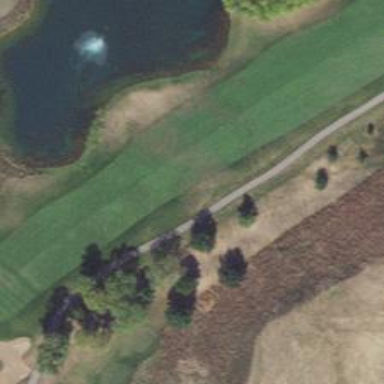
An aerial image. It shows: Golf hole.